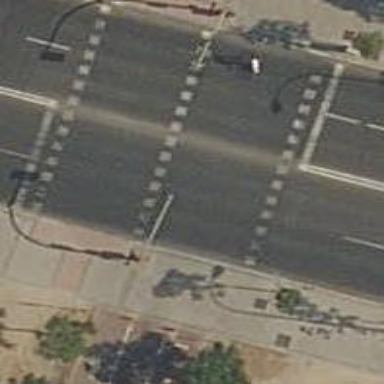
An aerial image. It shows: Road with traffic signals and zebra crossing with traffic signals.